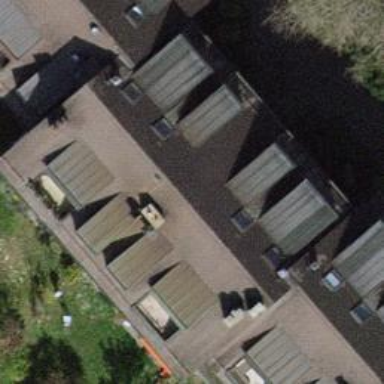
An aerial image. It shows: Gabled roofed house.